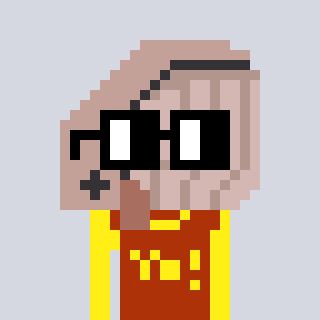
a pixel art character with square black glasses, a whale-shaped head and a hotbrown-colored body on a cool background